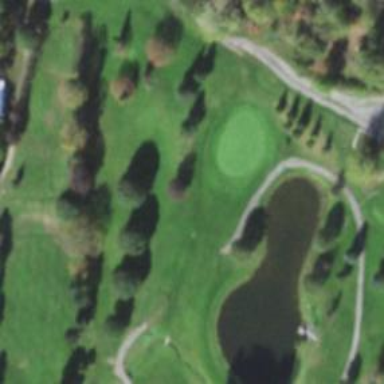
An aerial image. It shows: View of golf hole.